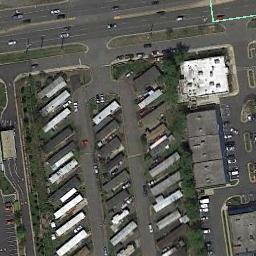
Label: residential